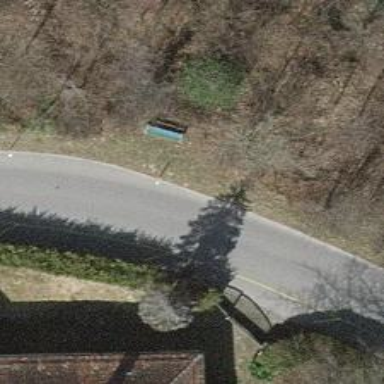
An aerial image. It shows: Bench.